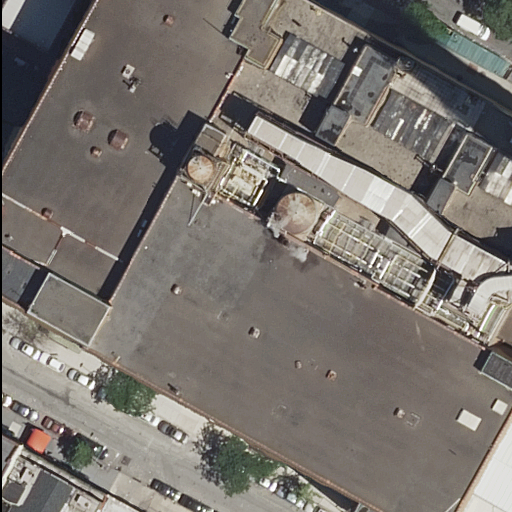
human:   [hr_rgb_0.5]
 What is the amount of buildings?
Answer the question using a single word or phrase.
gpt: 9

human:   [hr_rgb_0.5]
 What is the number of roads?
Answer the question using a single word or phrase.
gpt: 2

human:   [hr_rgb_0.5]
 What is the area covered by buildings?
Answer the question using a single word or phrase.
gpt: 8191m2

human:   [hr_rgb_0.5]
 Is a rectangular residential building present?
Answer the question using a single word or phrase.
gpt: yes

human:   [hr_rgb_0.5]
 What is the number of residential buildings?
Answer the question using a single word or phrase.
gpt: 9

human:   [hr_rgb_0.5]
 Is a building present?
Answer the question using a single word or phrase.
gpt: yes

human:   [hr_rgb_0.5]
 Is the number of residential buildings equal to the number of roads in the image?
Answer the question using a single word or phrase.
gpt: no

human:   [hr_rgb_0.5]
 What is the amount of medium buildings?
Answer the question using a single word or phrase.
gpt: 3

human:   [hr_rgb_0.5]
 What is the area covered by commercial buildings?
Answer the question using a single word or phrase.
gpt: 0m2

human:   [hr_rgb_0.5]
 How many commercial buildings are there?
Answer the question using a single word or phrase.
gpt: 0

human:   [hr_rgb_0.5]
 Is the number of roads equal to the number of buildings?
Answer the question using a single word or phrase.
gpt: no

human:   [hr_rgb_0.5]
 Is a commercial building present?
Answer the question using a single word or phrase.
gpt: no

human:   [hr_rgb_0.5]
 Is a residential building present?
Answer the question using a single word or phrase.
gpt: yes

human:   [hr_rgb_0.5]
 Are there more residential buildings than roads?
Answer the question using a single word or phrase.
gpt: yes

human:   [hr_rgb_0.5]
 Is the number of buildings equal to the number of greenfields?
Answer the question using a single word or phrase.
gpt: no

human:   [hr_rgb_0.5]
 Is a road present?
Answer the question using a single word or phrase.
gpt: yes

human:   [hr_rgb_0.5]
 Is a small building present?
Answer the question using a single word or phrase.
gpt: yes

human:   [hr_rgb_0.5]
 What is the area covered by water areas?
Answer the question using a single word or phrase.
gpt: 0m2

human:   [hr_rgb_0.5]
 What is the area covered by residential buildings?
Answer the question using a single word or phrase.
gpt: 8191m2

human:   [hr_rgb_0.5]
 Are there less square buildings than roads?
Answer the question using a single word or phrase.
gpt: yes

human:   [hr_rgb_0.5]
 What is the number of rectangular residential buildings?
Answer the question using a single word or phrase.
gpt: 7

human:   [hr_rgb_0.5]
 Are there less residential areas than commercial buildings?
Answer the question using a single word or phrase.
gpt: no

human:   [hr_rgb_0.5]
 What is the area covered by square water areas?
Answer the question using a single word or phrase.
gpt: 0m2

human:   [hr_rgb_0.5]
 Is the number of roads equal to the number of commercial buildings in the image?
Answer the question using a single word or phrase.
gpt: no

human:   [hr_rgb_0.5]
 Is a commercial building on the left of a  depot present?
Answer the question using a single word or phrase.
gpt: no

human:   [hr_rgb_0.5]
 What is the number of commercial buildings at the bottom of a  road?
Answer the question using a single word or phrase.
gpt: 0

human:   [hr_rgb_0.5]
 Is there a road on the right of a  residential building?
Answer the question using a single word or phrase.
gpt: yes

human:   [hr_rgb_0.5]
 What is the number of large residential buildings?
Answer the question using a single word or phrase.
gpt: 4

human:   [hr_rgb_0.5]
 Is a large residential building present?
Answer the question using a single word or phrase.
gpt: yes

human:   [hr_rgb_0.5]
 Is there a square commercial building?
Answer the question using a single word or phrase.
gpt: no

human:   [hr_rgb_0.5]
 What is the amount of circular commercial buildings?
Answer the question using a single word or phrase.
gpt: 0

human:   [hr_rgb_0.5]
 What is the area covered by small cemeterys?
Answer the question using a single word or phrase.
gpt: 0m2

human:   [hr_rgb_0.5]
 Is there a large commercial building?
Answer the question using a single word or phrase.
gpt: no

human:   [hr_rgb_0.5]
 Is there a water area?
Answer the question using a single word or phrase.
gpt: no

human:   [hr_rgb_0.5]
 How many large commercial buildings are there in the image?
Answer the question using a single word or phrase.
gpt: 0

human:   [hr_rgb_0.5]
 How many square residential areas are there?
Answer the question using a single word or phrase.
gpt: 0

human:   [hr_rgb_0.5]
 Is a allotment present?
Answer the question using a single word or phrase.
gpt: no

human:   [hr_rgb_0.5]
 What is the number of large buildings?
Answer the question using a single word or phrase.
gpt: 4

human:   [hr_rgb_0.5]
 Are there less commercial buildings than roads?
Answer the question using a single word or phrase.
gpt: yes

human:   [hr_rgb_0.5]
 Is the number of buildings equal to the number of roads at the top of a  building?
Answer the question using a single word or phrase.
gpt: no

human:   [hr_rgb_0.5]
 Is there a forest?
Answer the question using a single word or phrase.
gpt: no

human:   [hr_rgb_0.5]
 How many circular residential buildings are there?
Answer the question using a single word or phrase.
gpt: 0

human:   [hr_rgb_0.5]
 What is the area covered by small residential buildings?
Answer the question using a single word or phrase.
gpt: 39m2

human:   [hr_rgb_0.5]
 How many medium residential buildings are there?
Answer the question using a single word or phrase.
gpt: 3

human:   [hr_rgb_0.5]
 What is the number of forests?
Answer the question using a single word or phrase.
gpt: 0

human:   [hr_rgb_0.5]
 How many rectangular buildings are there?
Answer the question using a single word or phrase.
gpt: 7

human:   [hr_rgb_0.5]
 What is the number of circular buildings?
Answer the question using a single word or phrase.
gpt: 0

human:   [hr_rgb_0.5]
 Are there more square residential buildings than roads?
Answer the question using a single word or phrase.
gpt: no

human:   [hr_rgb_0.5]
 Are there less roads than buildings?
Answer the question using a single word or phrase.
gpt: yes

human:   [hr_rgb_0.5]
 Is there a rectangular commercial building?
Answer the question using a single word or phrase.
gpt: no

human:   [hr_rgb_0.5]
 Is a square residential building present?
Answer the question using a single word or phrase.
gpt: no

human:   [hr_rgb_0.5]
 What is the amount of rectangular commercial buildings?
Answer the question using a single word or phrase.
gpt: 0

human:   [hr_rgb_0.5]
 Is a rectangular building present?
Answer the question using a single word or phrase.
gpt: yes

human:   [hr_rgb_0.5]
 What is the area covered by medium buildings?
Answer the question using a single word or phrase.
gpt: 1006m2

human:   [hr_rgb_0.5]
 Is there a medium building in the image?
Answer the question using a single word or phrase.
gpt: yes

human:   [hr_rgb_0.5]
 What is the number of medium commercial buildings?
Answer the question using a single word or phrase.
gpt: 0

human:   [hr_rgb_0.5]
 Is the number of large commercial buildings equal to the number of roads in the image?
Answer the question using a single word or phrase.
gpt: no

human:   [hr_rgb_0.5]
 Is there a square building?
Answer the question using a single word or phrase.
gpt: no

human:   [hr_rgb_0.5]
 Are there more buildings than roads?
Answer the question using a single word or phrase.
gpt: yes

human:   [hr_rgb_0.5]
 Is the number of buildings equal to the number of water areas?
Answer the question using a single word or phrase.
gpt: no

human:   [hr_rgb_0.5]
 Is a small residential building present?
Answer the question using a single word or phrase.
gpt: yes

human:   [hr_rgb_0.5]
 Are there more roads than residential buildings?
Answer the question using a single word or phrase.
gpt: no

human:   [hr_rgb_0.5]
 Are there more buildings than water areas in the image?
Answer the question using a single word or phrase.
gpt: yes

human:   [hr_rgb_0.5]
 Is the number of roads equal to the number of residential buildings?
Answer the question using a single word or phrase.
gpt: no